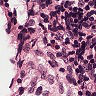
Metastatic tissue present: no